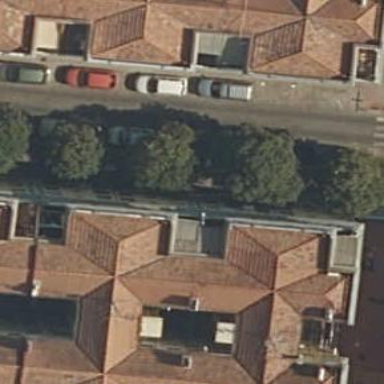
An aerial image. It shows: Residential building.